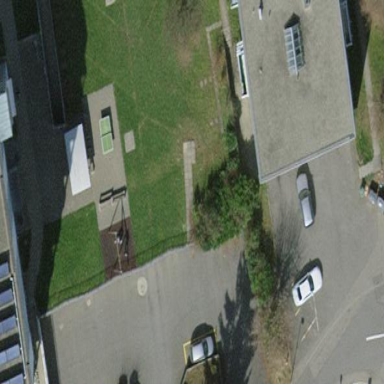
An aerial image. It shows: Parking area.